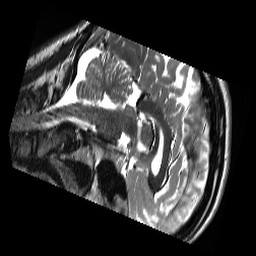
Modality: T2w
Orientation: sagittal
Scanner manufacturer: siemens
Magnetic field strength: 3 T
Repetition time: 13.52 s
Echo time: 0.088 s